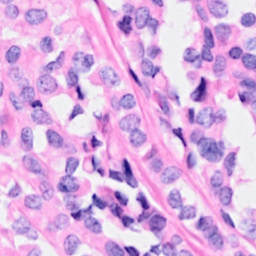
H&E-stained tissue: Breast